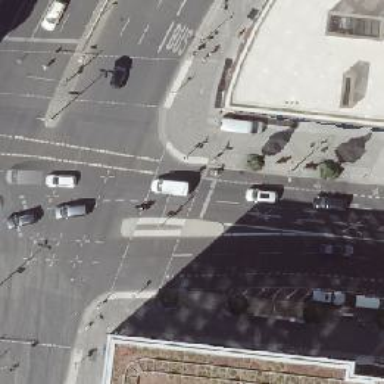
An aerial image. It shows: Road crossing with traffic signals.